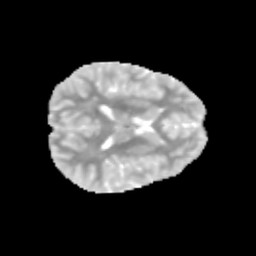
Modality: MD
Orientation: axial
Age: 10
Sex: female
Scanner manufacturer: siemens
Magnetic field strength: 3 T
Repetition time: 3.8 s
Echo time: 0.07 s